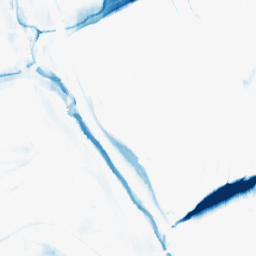
Category: morphological
Decomposition family: morphological_ellipse
Decomposition parameters: operation: closing
width: 30
height: 5
Upsampling method: quartic
Upsampling parameters: scale: 4
Upsampling scale: 4